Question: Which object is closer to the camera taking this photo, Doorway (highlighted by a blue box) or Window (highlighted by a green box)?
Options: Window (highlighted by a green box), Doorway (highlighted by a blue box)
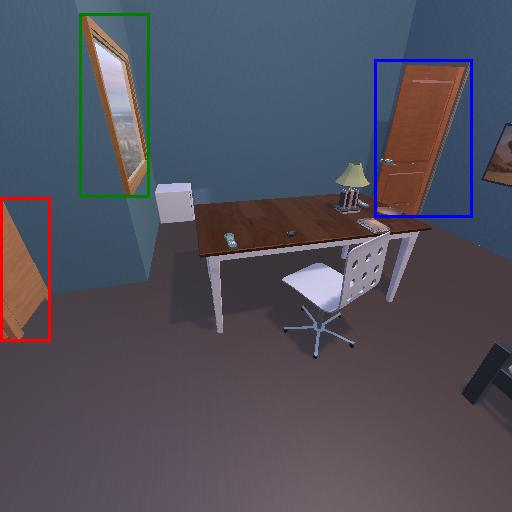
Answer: Window (highlighted by a green box)